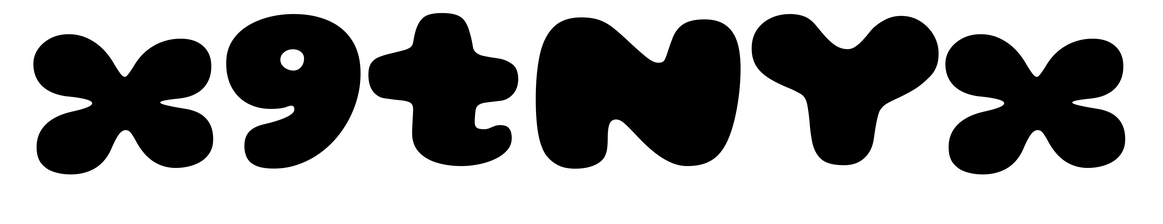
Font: Gluten_Black